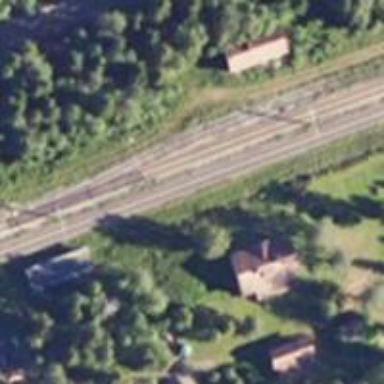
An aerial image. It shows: Railway yard in service.